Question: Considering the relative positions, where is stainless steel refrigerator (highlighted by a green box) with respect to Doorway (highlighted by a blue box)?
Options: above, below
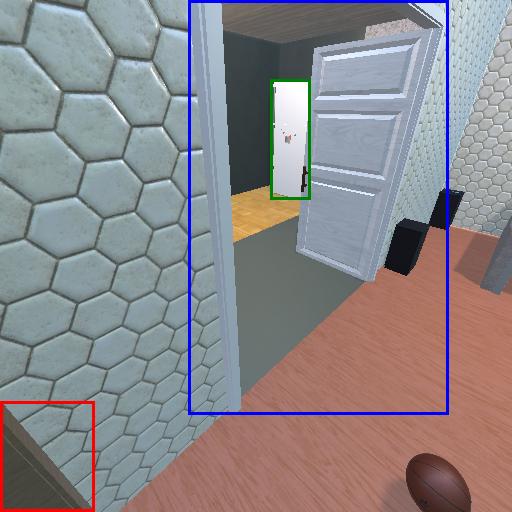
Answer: above